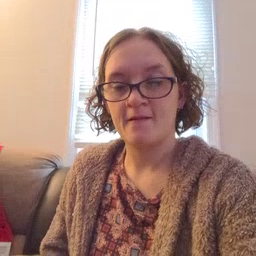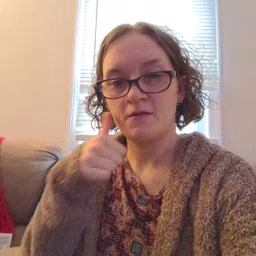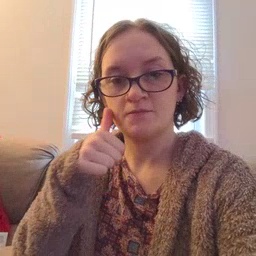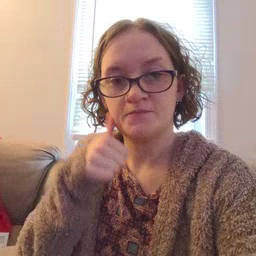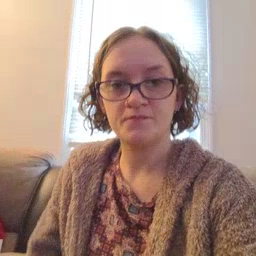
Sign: girl